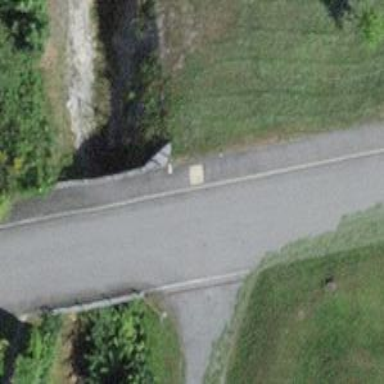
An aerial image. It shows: Residential road with bridge.